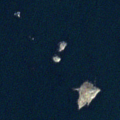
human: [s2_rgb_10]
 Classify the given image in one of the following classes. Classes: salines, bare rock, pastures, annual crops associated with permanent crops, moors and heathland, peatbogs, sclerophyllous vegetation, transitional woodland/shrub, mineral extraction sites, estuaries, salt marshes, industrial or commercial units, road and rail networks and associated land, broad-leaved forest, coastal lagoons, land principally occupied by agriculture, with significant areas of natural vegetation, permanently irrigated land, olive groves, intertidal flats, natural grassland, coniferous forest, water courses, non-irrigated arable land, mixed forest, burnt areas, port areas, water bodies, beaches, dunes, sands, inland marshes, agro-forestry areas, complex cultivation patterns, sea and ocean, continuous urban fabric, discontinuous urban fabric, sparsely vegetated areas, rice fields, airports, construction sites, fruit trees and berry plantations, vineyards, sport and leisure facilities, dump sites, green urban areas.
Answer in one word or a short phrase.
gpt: sea and ocean